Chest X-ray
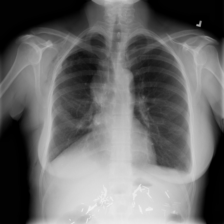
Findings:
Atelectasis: positive
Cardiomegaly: negative
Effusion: negative
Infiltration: positive
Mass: positive
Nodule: negative
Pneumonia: negative
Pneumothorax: positive
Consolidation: negative
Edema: negative
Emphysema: positive
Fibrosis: negative
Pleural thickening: negative
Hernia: negative